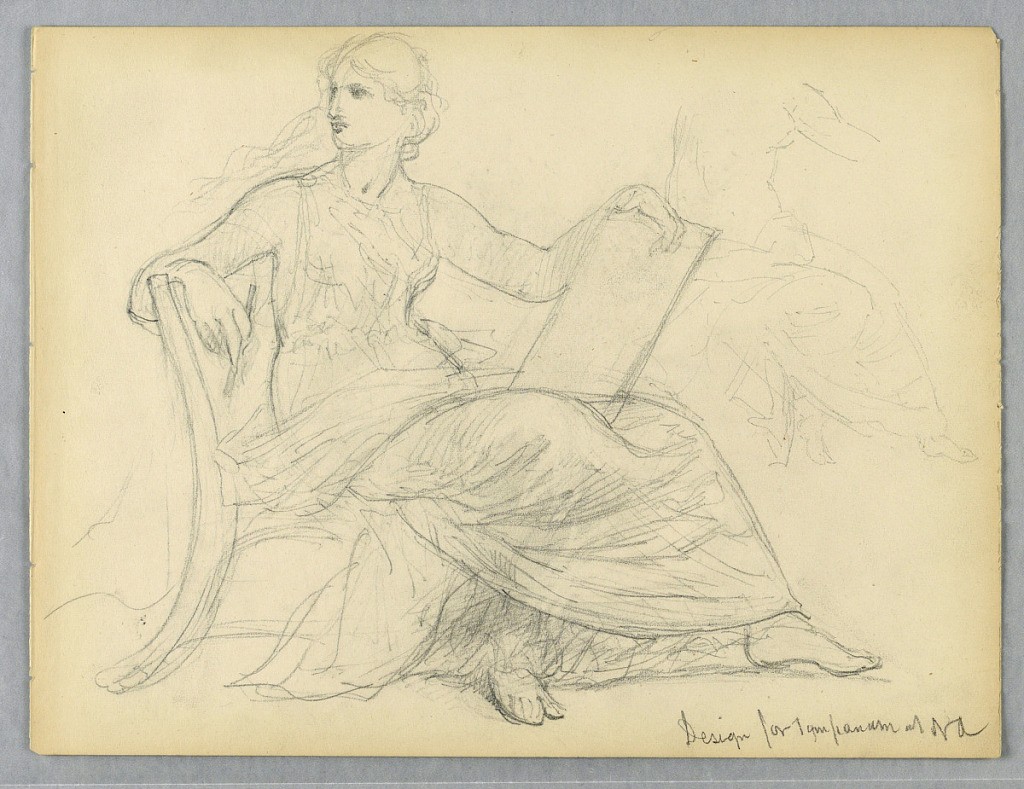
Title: Study of Seated Woman for National Academy of Design Tympanum
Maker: Daniel Huntington, American, 1816–1906
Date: ca. 1885
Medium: Graphite on cream wove paper
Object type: Drawing
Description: Recto: Woman seated in chair, her body turned to the right and her head turned toward the left. A slate or book in her lap, held up by the left hand and arm. Figure outlined again, at upper right. Verso: A seated man with an open book in his lap, facing right, with legs barely indicated.